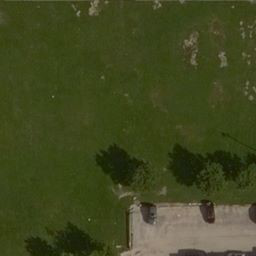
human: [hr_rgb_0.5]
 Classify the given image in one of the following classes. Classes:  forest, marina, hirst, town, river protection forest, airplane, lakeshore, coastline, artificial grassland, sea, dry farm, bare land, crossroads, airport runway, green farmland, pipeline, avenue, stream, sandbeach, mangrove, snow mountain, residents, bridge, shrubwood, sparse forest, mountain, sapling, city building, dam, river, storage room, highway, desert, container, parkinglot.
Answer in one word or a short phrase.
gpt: artificial grassland